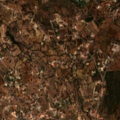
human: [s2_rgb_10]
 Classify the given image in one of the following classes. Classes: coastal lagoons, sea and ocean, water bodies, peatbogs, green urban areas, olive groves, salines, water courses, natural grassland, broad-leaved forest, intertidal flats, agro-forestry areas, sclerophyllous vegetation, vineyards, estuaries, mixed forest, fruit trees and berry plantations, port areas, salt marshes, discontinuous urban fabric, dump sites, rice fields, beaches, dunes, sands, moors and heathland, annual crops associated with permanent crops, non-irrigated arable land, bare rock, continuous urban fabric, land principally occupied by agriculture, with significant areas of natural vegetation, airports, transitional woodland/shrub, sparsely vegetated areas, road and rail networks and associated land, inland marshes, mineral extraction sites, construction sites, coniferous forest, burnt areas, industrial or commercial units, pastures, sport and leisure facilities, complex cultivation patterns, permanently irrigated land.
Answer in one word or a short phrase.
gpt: discontinuous urban fabric, olive groves, annual crops associated with permanent crops, sclerophyllous vegetation